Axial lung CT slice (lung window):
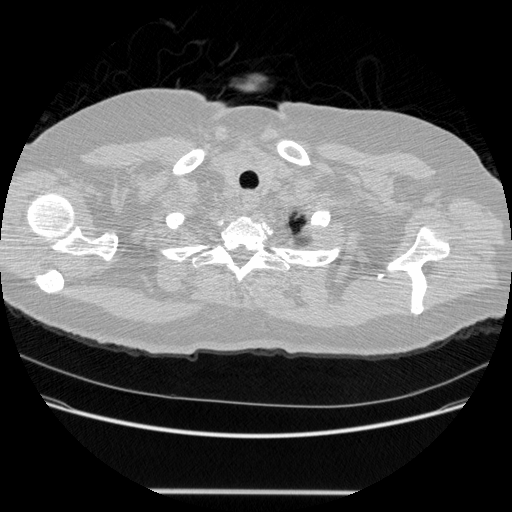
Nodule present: no